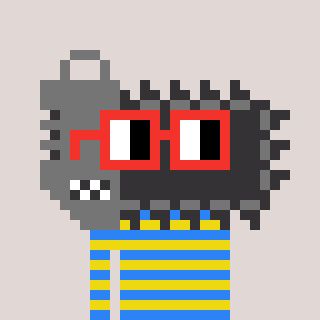
a pixel art character with square red glasses, a chainsaw-shaped head and a yellow-colored body on a warm background